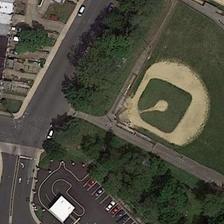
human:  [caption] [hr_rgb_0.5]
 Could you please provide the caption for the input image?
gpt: at the junction of the roads, a large baseball field comes into view .

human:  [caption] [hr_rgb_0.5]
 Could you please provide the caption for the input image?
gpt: a fan-shaped playground and not far away from a crossroad .

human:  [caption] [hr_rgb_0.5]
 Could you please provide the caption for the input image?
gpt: a baseball field surrounded by green trees is near a parking lot .

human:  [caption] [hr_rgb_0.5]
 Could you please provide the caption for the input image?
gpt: a baseball field surrounded by many green trees is next to a crossroads .

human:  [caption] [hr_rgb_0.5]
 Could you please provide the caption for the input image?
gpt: a baseball field surrounded by many green trees is next to a road .